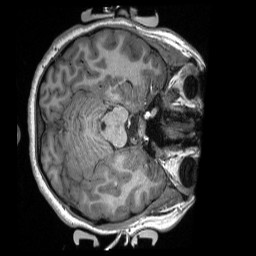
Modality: T1w
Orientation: axial
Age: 19
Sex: female
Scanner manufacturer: siemens
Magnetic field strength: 3 T
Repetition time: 2.3 s
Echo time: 0.00308 s